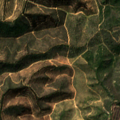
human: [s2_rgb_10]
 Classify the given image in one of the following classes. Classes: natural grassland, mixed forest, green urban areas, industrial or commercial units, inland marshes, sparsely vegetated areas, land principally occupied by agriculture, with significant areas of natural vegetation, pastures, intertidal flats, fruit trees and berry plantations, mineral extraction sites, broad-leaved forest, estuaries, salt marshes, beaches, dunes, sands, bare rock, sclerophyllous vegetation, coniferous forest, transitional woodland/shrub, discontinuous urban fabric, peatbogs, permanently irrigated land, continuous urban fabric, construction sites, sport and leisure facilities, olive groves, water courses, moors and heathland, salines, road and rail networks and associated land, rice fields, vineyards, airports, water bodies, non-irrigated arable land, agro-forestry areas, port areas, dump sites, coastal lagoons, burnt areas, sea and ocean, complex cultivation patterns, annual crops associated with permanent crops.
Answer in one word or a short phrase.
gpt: broad-leaved forest, transitional woodland/shrub